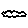
Label: cloud